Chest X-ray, AP view. Patient: 31 years old, sex M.
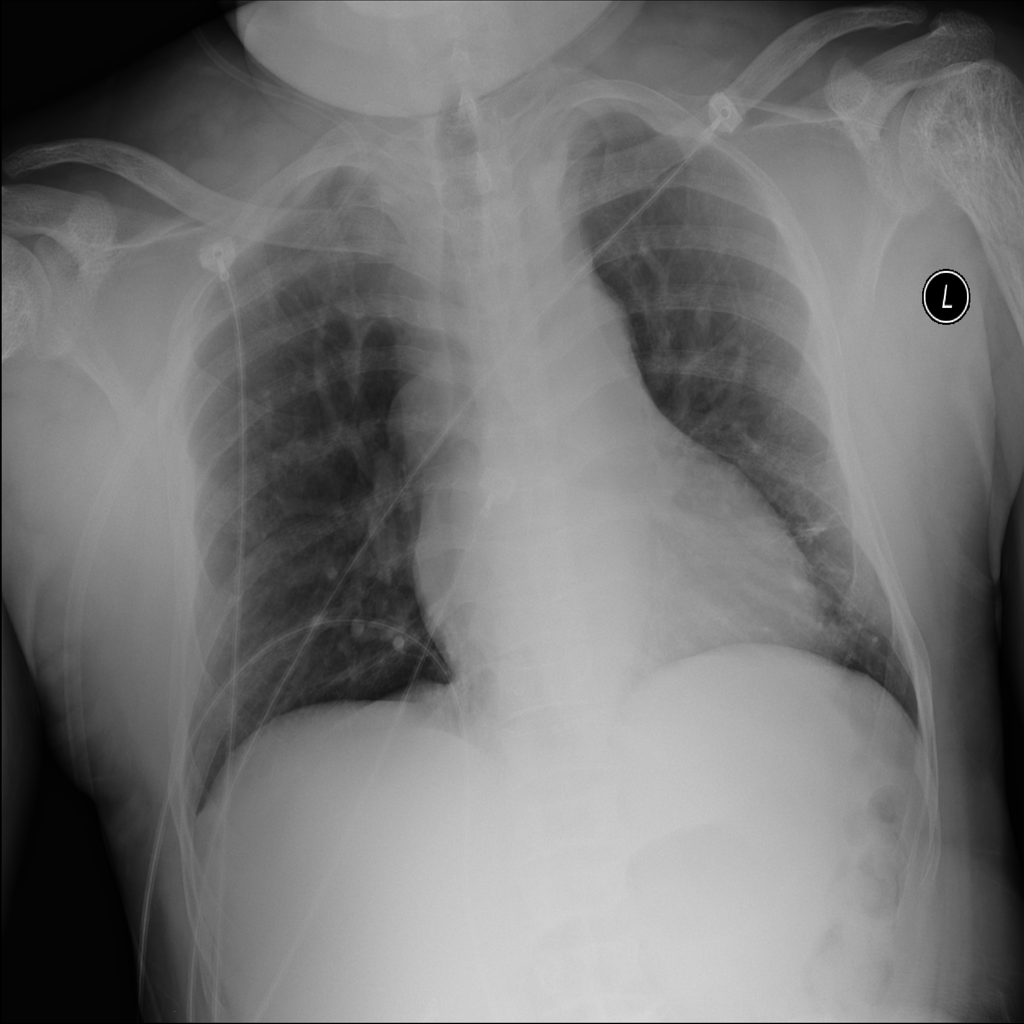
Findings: Cardiomegaly